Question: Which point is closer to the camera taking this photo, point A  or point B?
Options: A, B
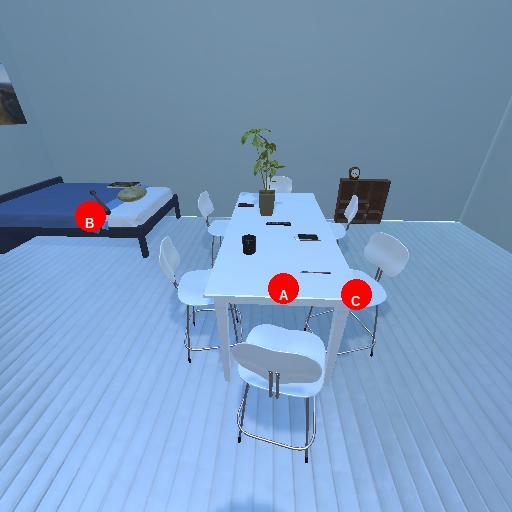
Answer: A